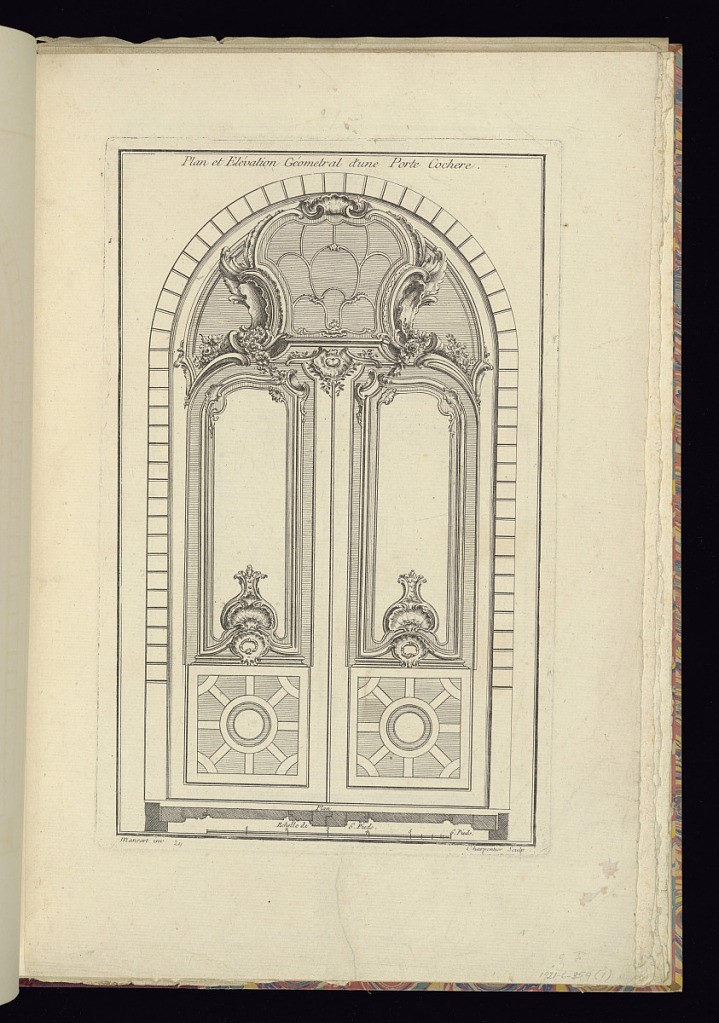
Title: Plan et Elévation Géometral d’une Porte Cochere
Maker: Jean Mansart de Jouy, French, 1705 - 1783
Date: mid- 18th–late 18th century
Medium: Etching and engraving on laid paper
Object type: Print
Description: Design for a set of exterior double doors decorated with rococo ornament and motifs. The doors feature central vertical curvilinear panels (boiseries) decorated with a lower clasp in the shape of a shell with foliate motifs, fleurons, and scrolling leaves (rinceaux). The lower panels of the doors are decorated withe geometric marquetry. The arched tympanum above the doors features shell, rocaille, and foliate motifs, festoons of flowers and glass panels. The whole is framed by smooth-faced rustication. There is a scale and plan view of the door below. The plate is titled and signed. Another copy of this print is bound in this album 1921-6-359-5.